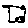
Label: house